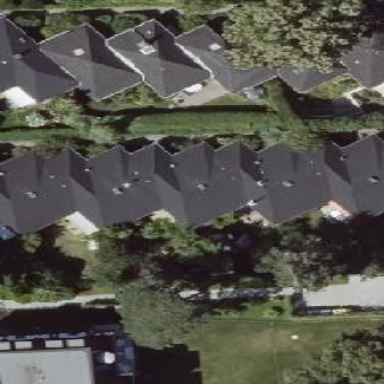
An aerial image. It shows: Hipped-roof terrace building.